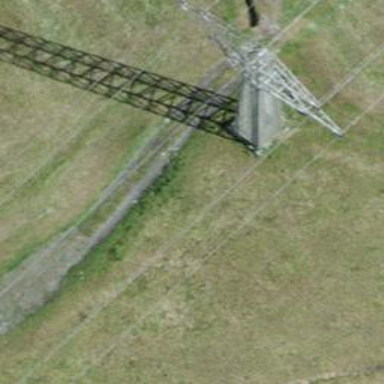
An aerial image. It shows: Towering power structure.